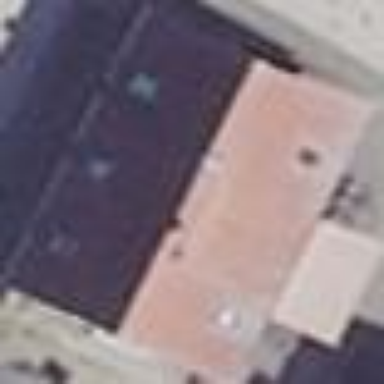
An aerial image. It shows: Simple and straightforward house.